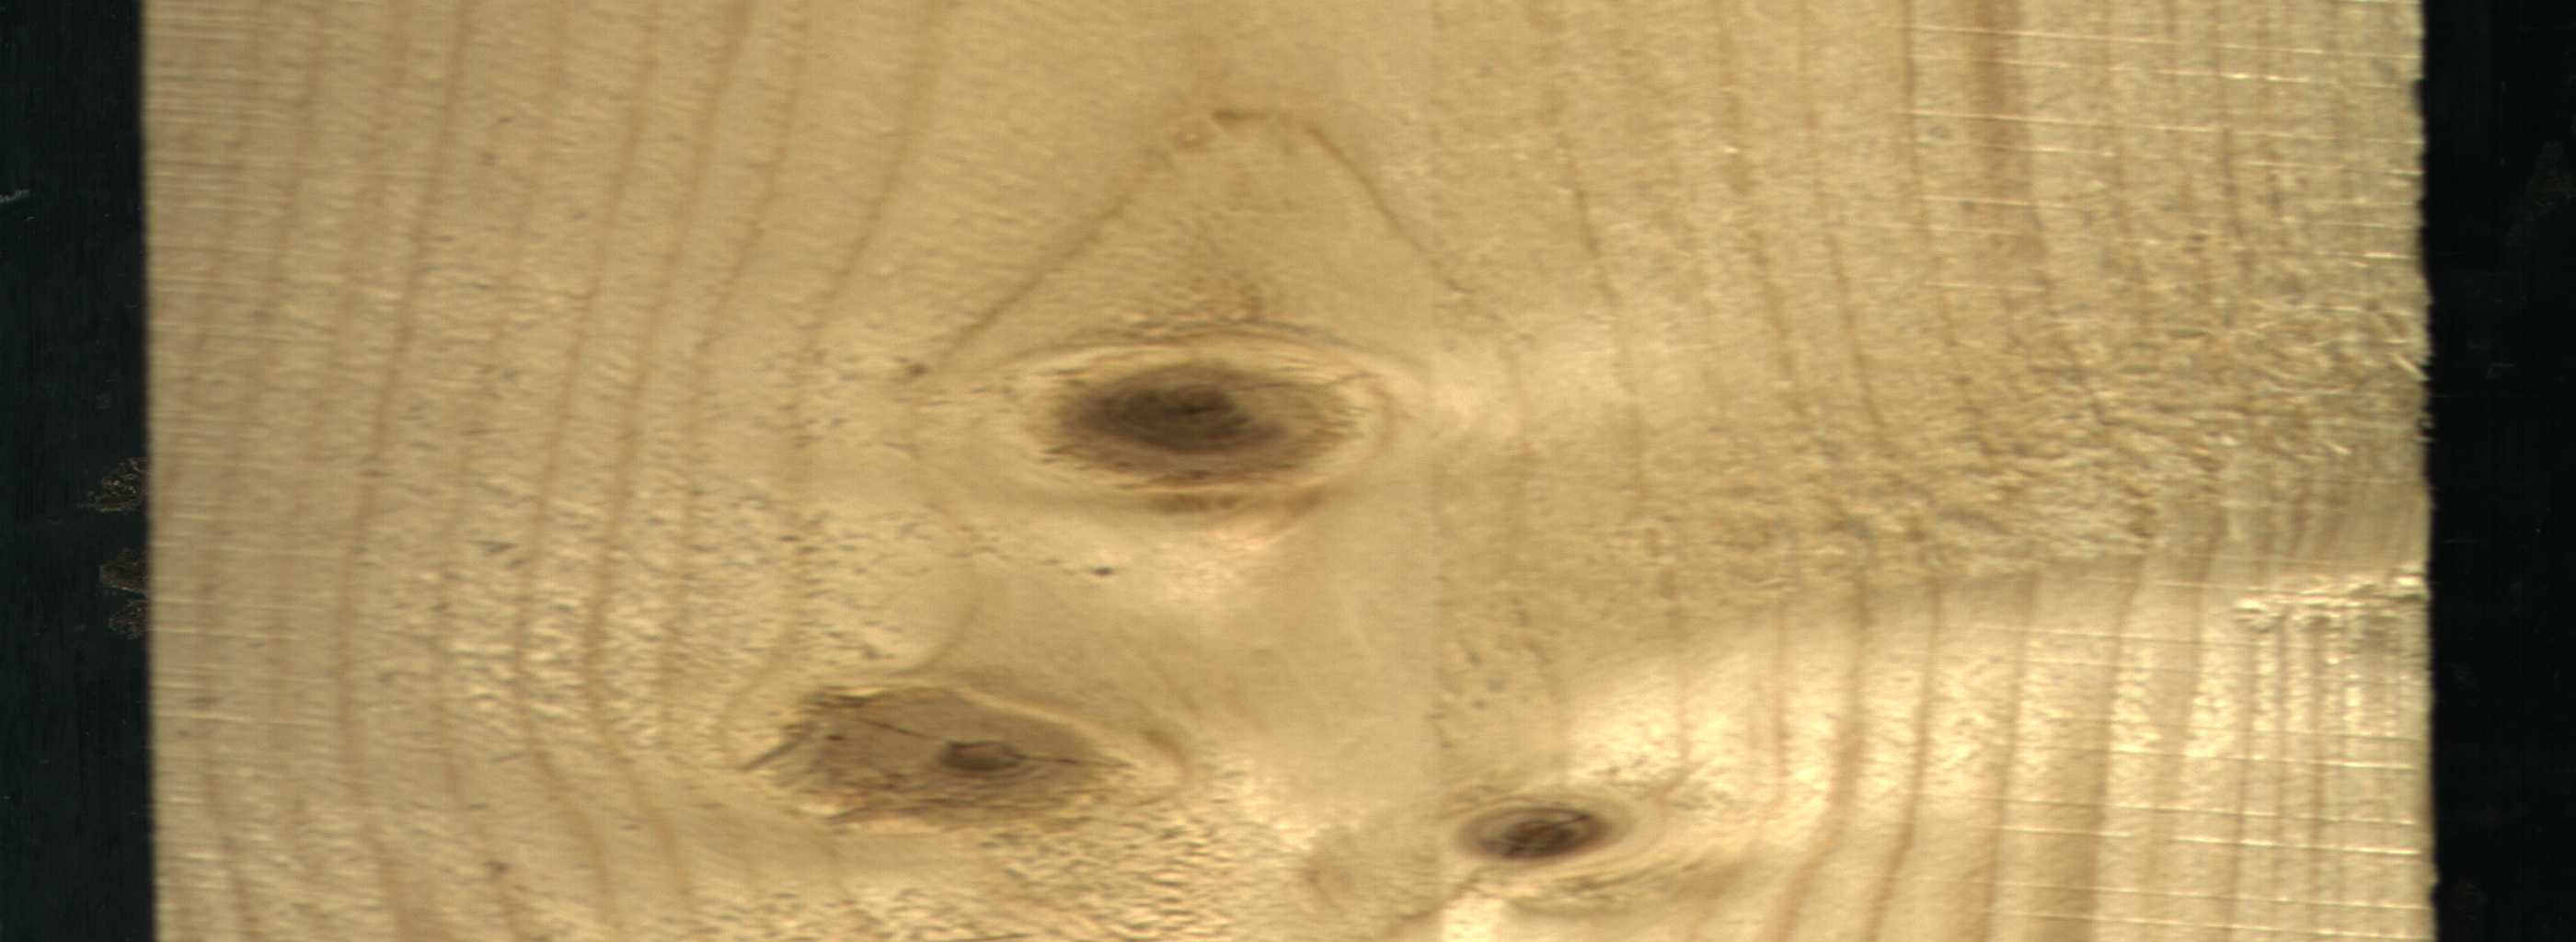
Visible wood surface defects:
Live_Knot
Live_Knot
Live_Knot